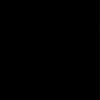
Label: dusty